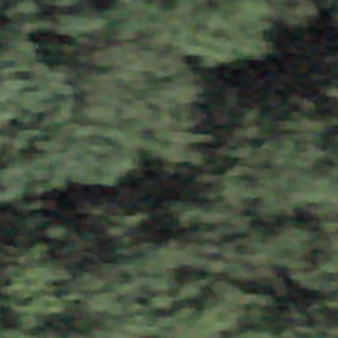
Label: other